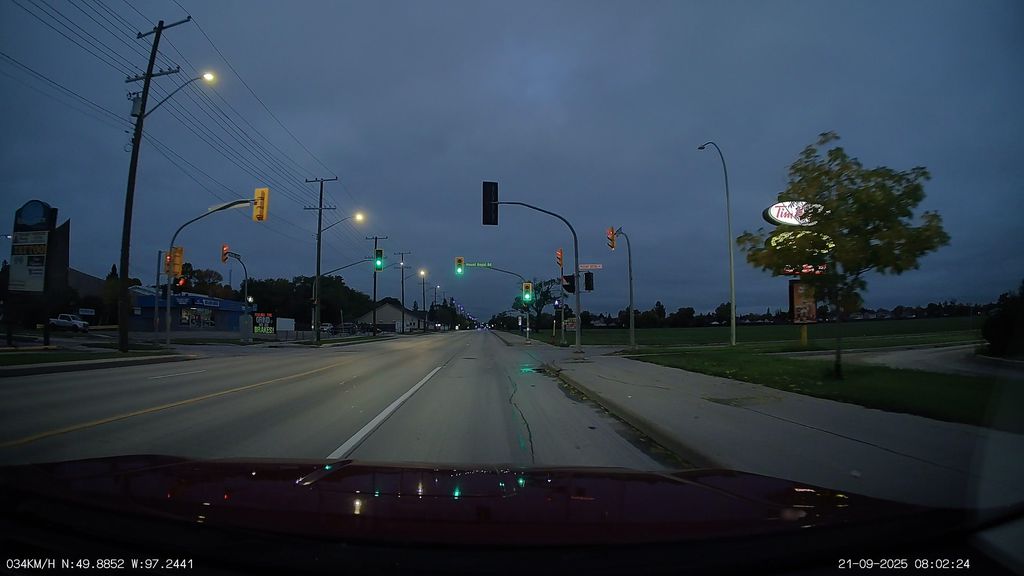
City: winnipeg